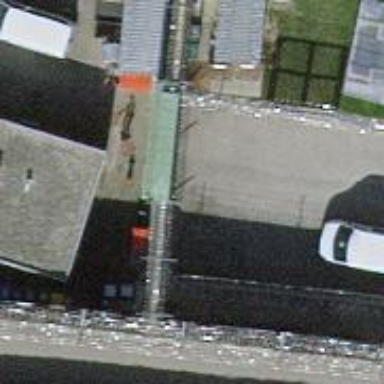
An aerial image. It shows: Sally port barrier.